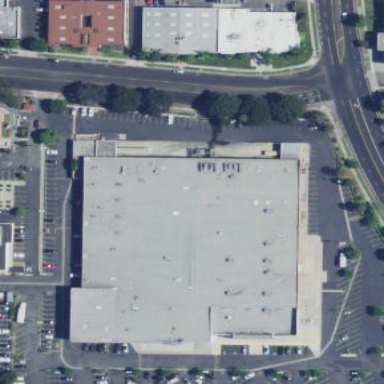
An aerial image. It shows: Flat-roofed retail building.